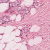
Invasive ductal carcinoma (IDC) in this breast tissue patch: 1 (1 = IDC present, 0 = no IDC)